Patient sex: M
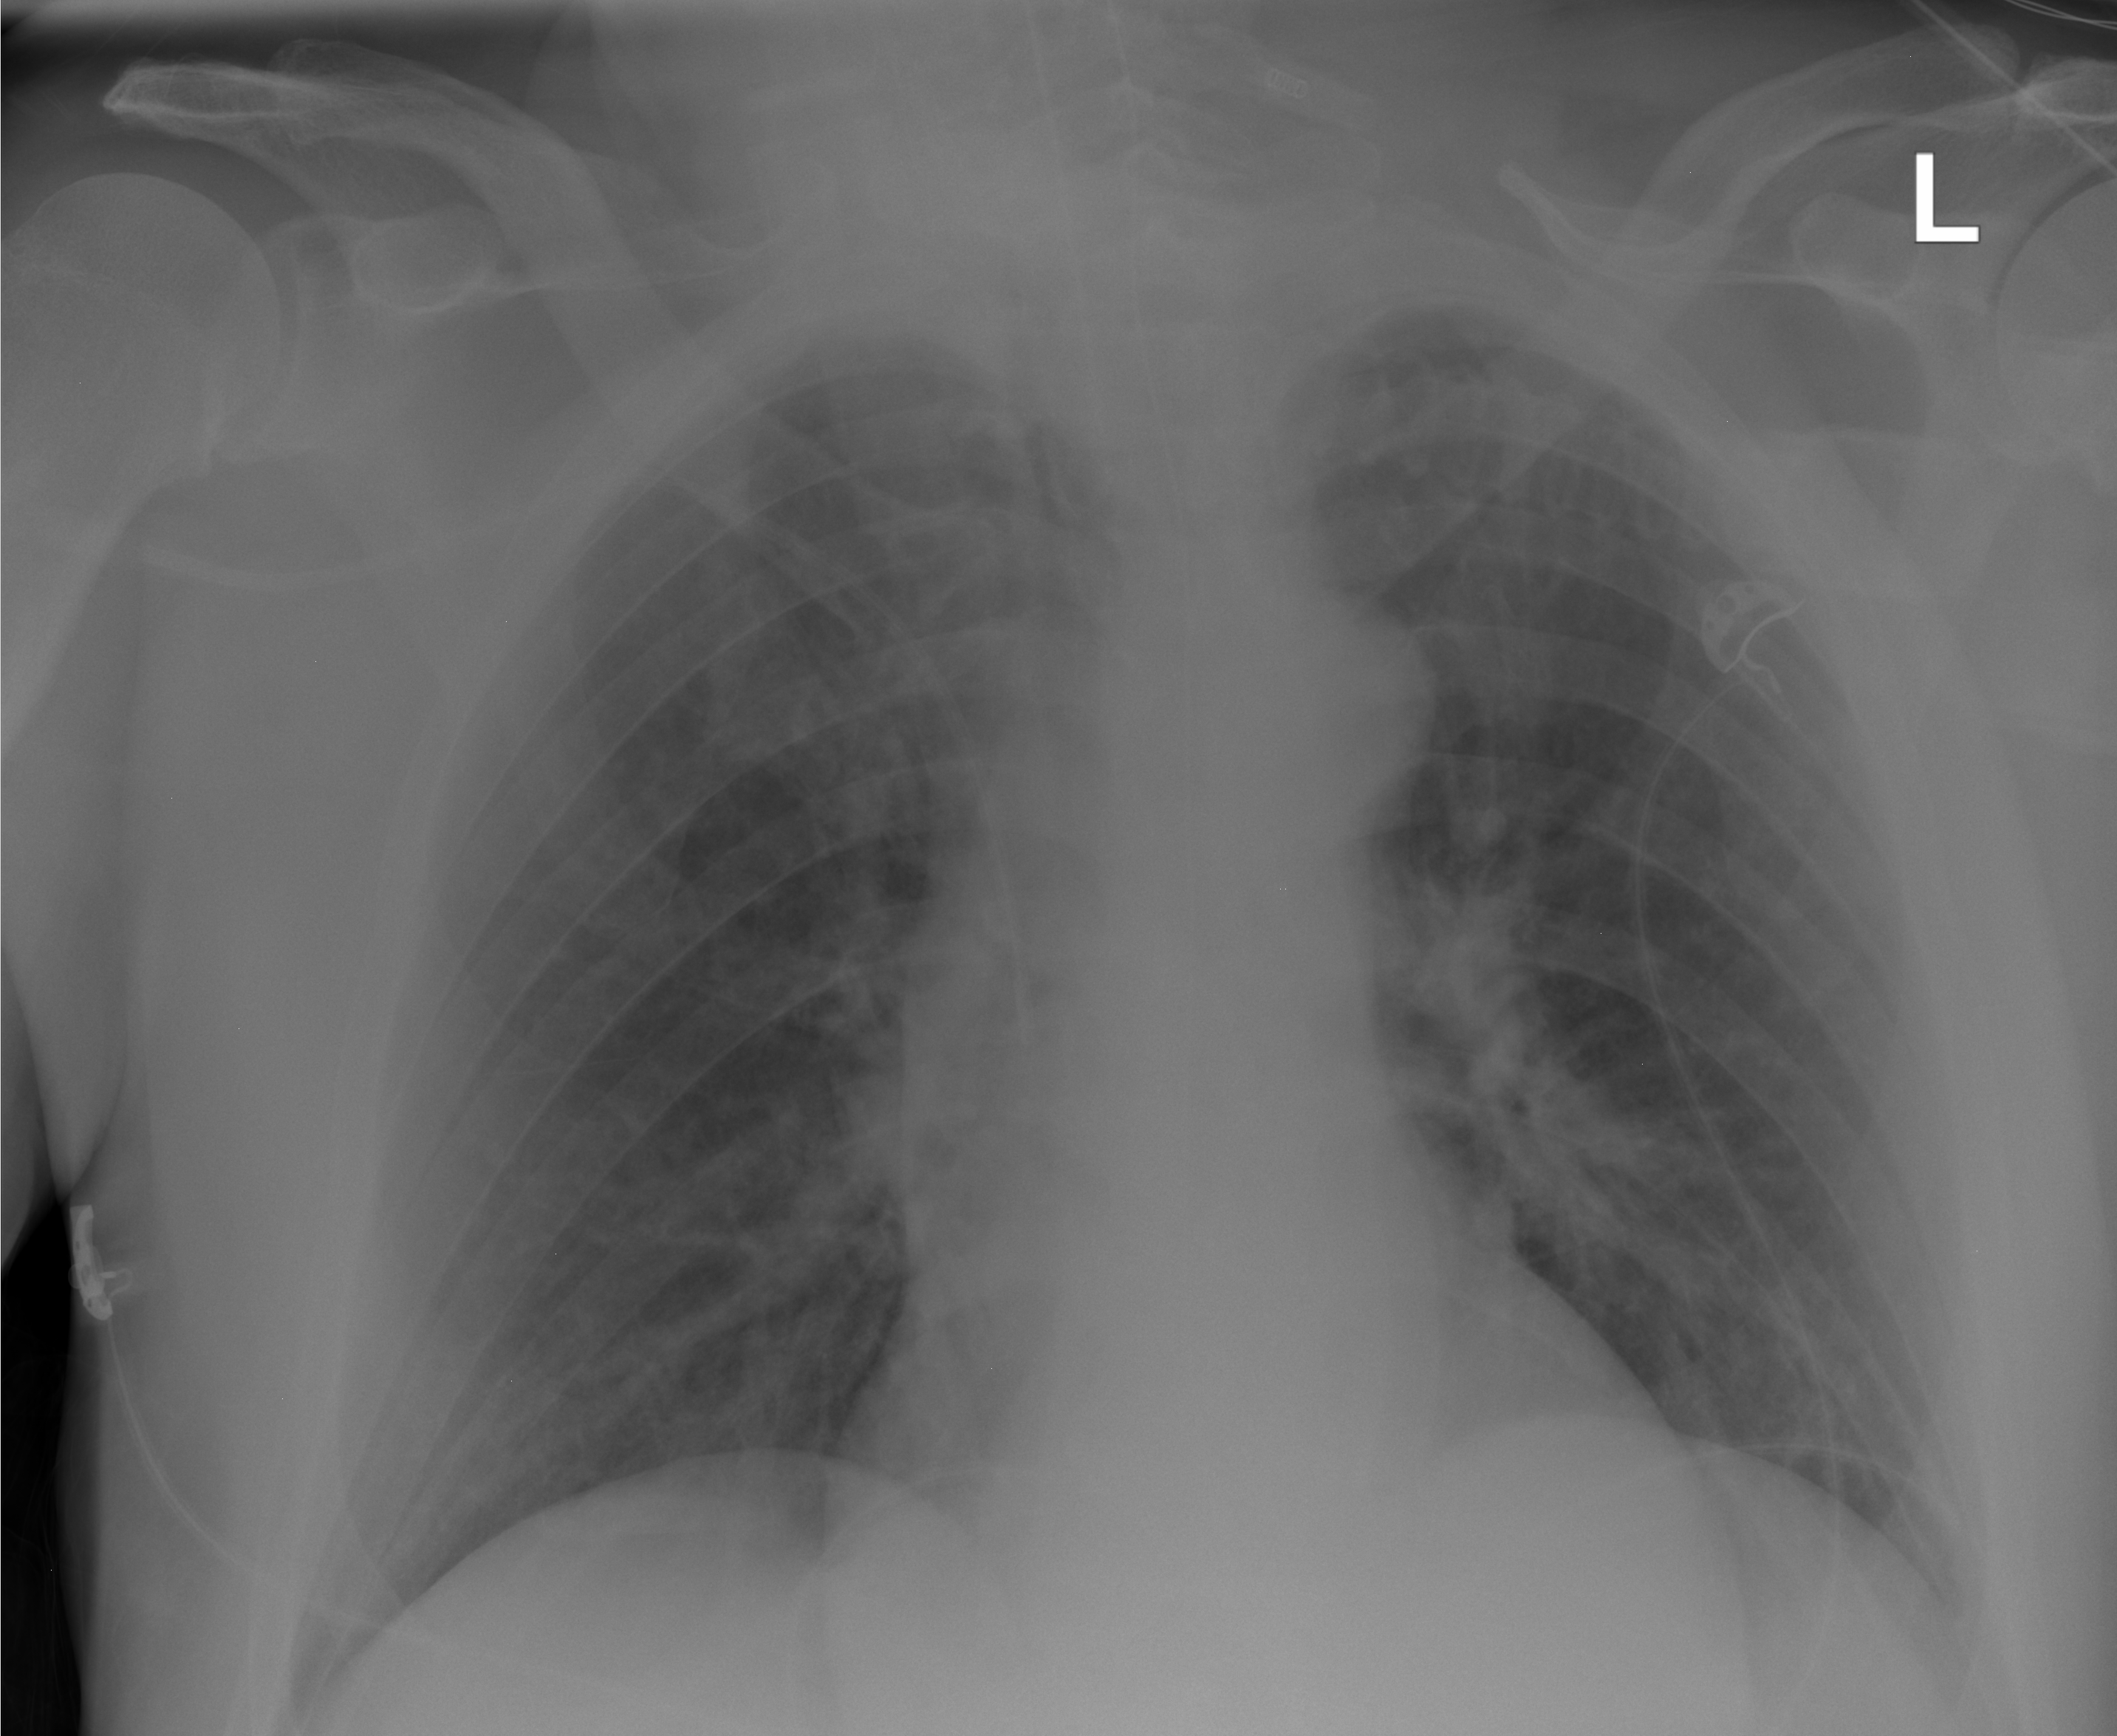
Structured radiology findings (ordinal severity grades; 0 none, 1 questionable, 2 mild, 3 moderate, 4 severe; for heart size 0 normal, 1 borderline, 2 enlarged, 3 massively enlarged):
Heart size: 0
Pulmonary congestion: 1
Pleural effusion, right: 0
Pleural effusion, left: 0
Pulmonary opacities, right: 0
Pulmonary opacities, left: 0
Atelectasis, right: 0
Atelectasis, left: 0